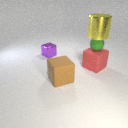
large red rubber cube below small green rubber sphere